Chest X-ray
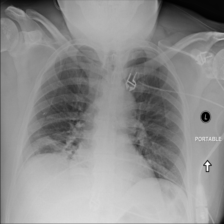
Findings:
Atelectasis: positive
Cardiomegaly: negative
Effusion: negative
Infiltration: negative
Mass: negative
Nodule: negative
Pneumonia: negative
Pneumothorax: negative
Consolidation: negative
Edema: negative
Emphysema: negative
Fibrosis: negative
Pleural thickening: negative
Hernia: negative